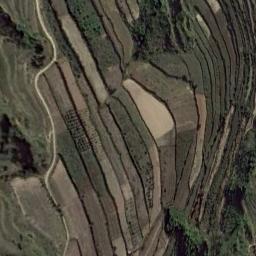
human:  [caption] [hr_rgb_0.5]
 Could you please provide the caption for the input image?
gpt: Many green plants are on the terrace .

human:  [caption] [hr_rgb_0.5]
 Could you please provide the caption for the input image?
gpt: The terraced fields look like circles .

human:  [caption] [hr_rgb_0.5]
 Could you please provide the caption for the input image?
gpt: The bare and green terrace is next to some trees .

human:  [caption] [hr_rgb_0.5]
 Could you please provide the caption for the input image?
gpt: A large layer of brown and green mixed terraces with several winding narrow paths .

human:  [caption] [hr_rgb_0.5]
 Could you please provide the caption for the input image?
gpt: A winding path goes across the green terraces .